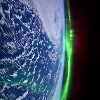
Label: cloud